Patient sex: M
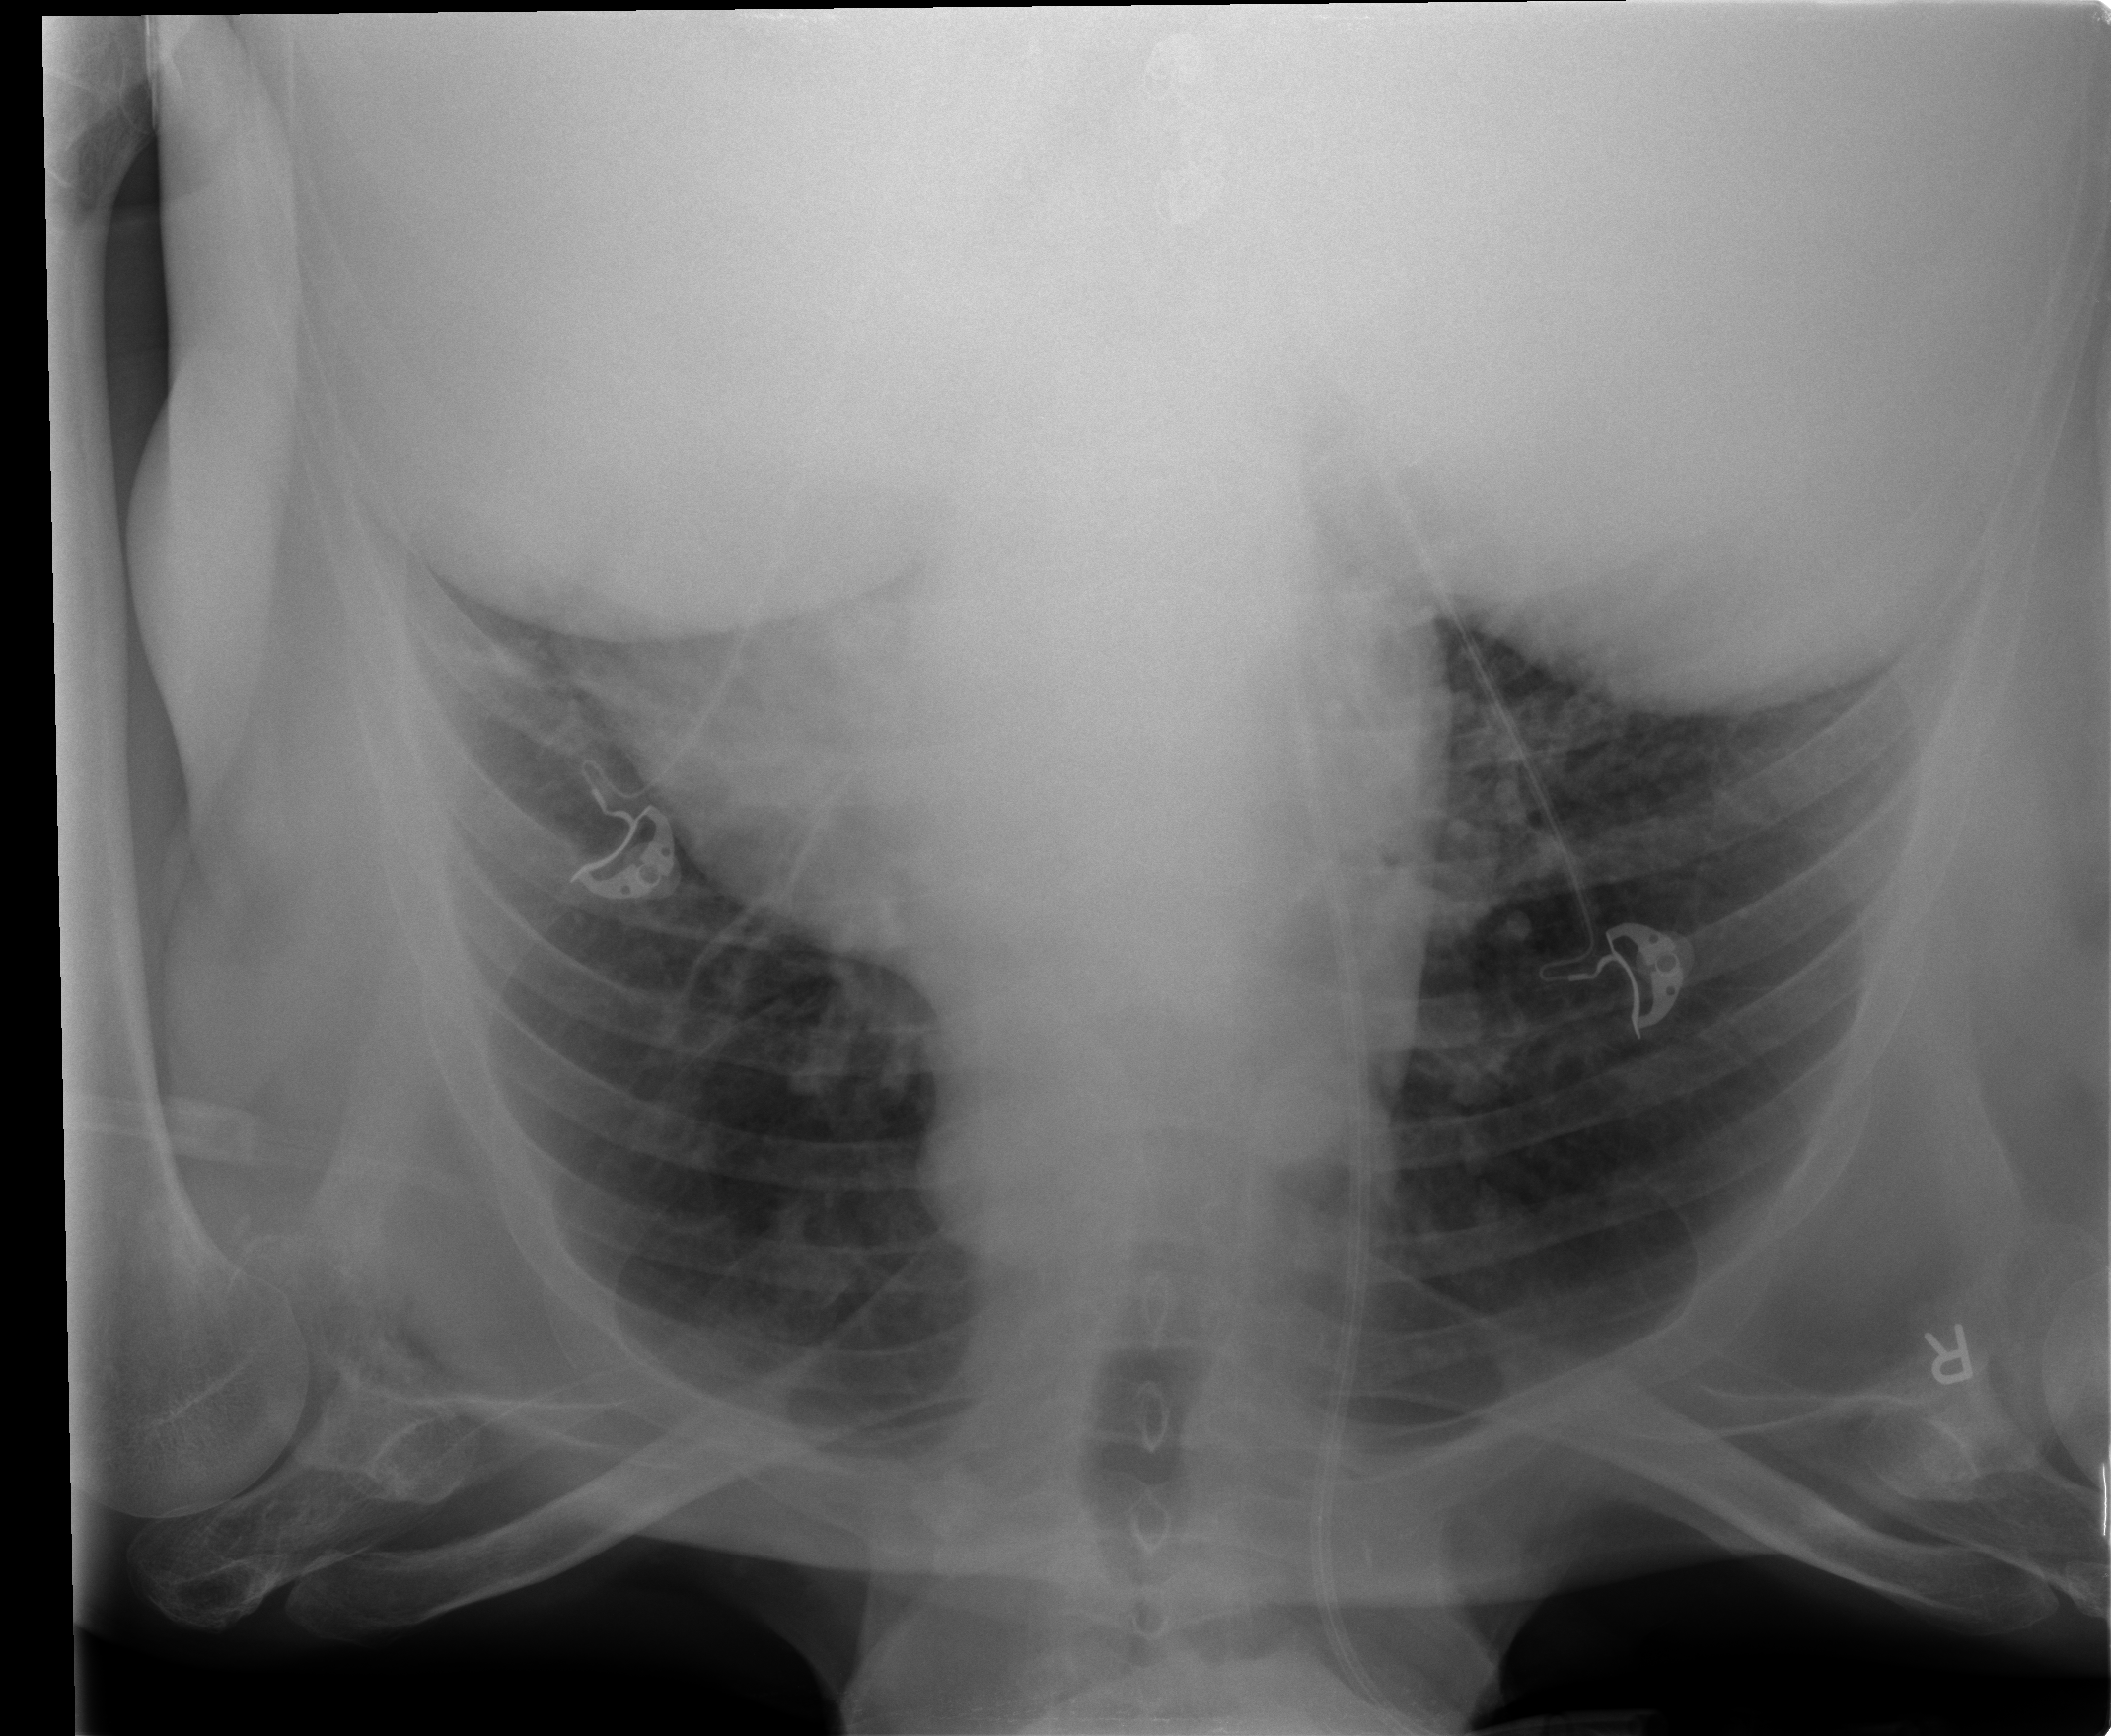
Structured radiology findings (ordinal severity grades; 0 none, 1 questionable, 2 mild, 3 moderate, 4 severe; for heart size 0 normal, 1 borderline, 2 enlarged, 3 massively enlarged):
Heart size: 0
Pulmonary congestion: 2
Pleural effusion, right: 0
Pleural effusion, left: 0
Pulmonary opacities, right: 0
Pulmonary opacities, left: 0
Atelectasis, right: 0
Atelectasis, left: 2